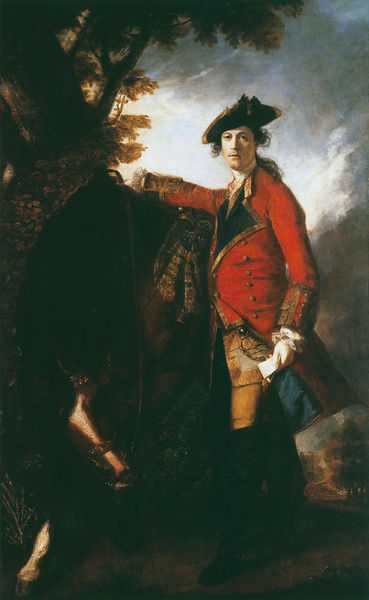
Titel: Robert Orme
Künstler: Sir Joshua Reynolds
Institution: London, National Gallery
Schlagwörter: baum, blau, dunkel, gemälde, hand, himmel, kopf, mann, wolken, frankreich, hut, schwarz, weiss, blick, rot, weg, malerei, rock, hose, jacke, jung, barock, gesicht, halten, mensch, hände, portrait, porträt, mantel, reich, adel, england, locken, wald, pferd, reiter, huf, sattel, zaumzeug, zügel, papier, zopf, knöpfe, gehrock, revers, zettel, säbel, uniform, soldat, dreispitz, stiefel, brief, wams, feldherr, bote, post, franzose, kanada, dreieckshut, baraock